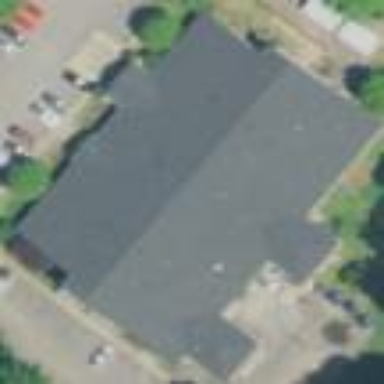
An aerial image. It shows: Animal shelter housed in building.